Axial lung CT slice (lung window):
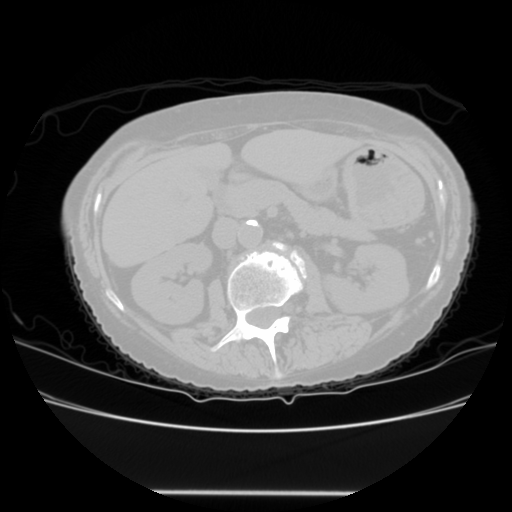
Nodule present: no